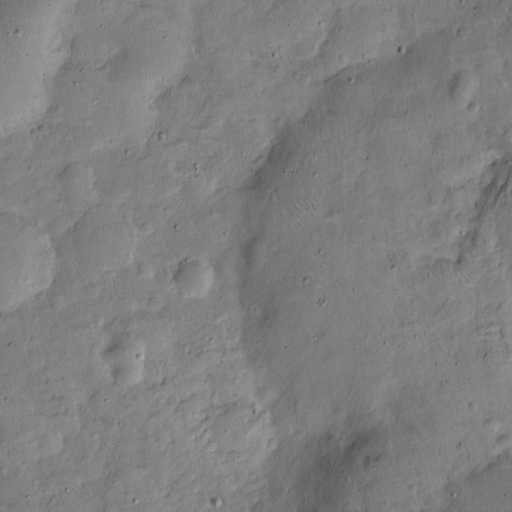
Classes present: Background, Cone